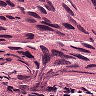
Metastatic tissue present: yes